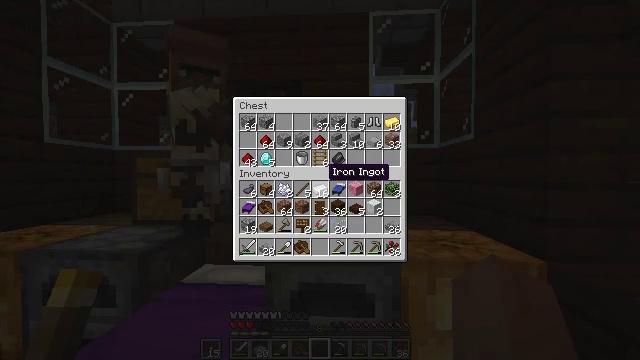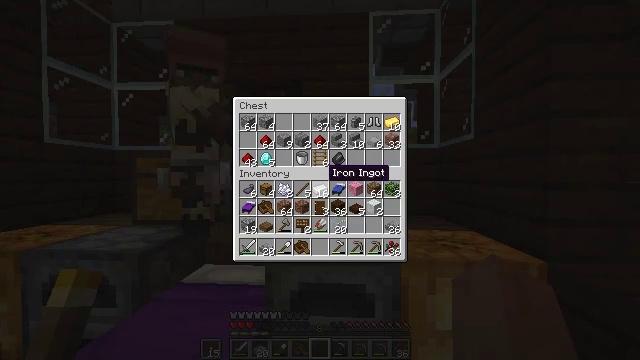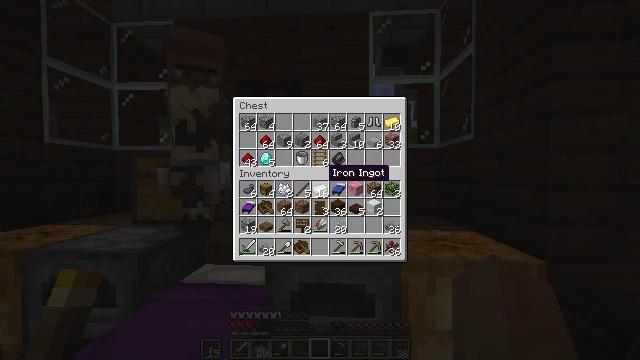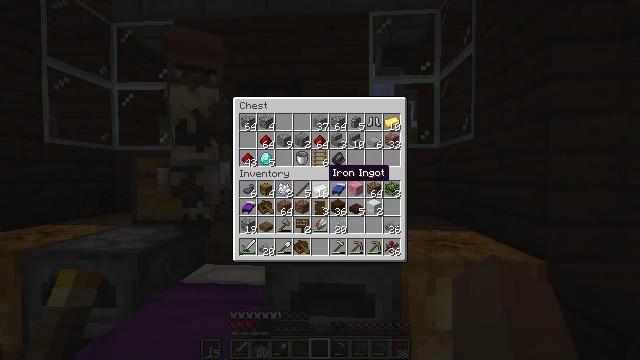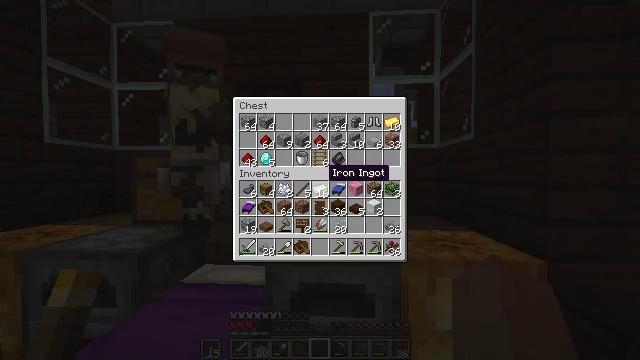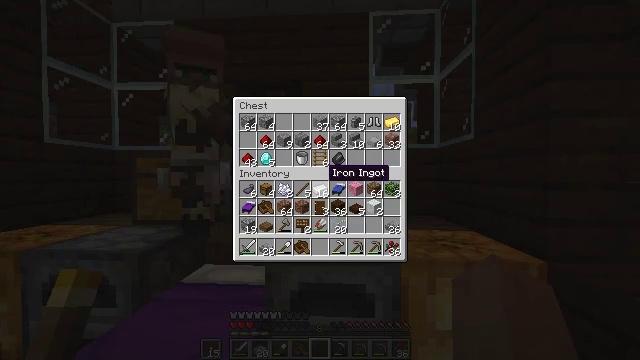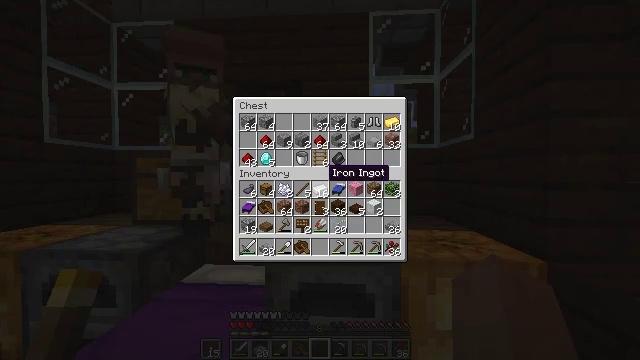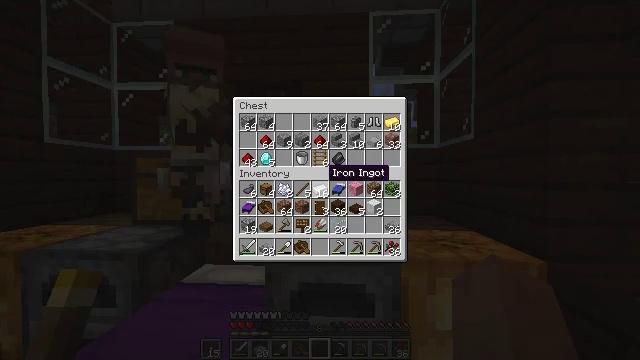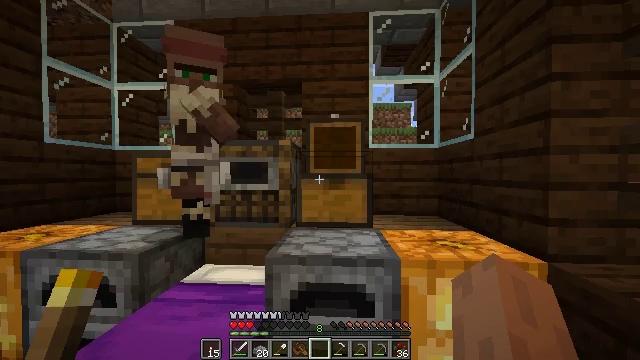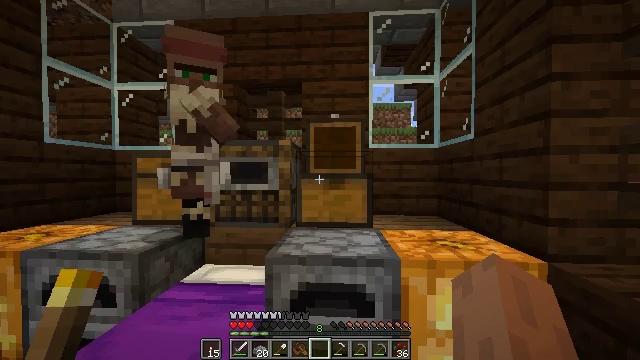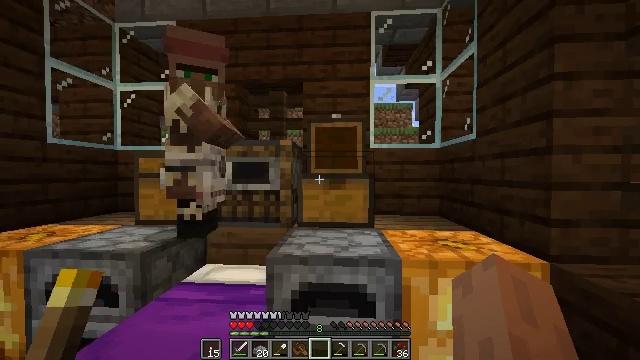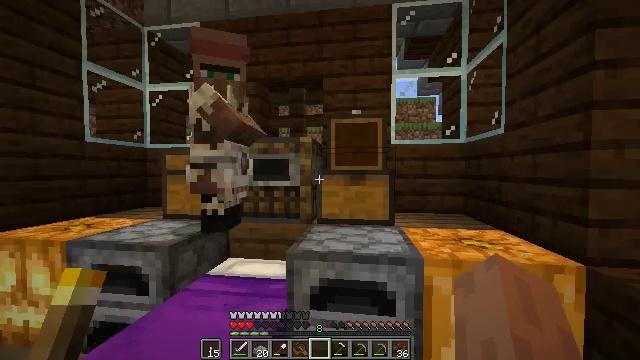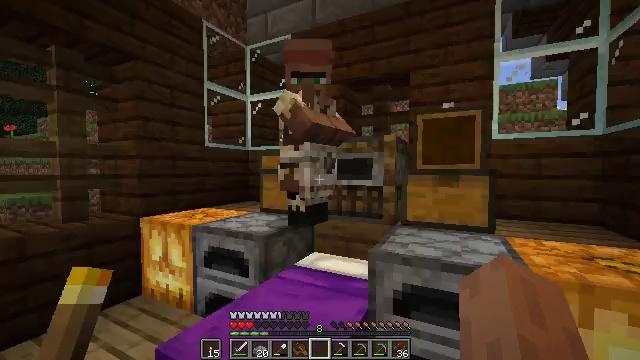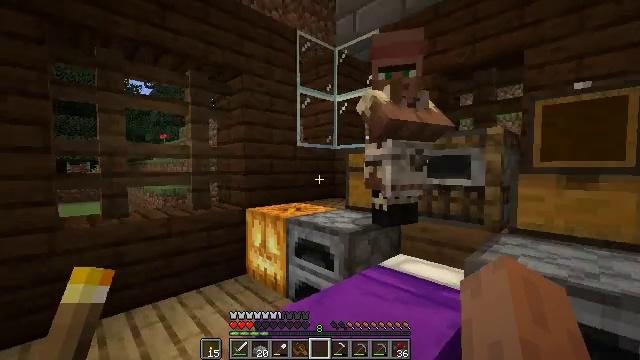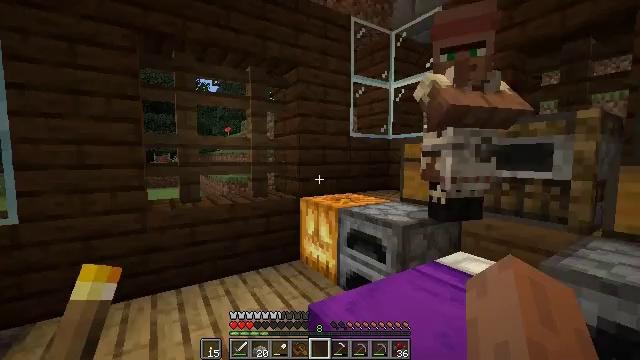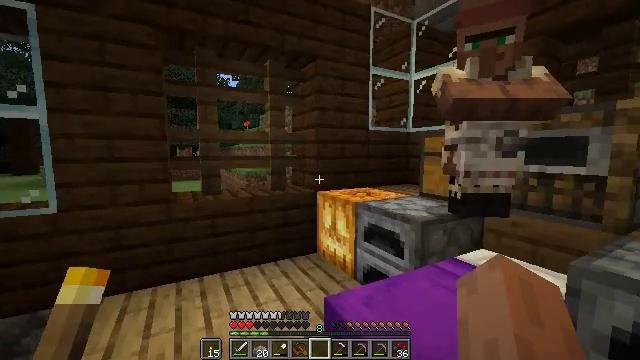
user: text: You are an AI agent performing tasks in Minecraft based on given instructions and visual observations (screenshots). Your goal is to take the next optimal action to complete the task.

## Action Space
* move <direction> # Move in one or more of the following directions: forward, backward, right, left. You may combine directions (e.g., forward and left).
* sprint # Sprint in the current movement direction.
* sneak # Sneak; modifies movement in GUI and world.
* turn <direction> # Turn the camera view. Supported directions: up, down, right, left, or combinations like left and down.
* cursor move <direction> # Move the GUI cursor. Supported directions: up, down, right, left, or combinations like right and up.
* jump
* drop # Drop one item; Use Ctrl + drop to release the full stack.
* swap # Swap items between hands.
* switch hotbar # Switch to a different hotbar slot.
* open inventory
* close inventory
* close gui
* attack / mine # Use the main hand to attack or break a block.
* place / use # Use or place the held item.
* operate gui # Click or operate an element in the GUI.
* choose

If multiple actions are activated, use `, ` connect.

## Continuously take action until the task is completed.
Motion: motion action
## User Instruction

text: Use a crafting table to make pumpkin seeds.
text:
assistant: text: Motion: no_op
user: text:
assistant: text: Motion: no_op
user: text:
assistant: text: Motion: no_op
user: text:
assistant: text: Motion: no_op
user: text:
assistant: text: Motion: no_op
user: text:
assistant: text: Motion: no_op
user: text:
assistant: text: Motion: no_op
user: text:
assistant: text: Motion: no_op
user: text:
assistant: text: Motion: no_op
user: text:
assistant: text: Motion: no_op
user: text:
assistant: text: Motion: turn left
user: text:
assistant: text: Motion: turn left
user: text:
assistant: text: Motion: turn left
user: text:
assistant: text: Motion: turn left and down
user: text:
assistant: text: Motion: turn left and down
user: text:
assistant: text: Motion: no_op
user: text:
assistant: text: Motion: no_op
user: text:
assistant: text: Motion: no_op
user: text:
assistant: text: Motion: move forward
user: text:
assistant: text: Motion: move forward
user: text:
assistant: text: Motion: move forward
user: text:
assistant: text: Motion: move forward and move left, turn right
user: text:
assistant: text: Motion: move forward and move left, turn right
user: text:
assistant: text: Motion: move forward and move left, turn right
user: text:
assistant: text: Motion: move forward and move left, turn right and down
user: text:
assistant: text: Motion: move forward and move left, turn right and down
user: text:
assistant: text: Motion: move forward and move left, turn right and down
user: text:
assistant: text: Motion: move forward and move left, turn right and down
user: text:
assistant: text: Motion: move forward and move left, turn right
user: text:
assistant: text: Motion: move forward and move left, turn right